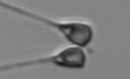
Label: Asterionellopsis_glacialis